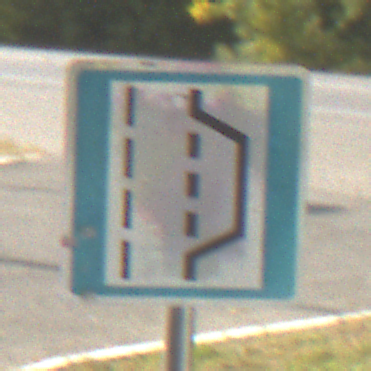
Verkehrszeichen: NothalteUndPannenbucht
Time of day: MorningAfternoon
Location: Outdoor (Suburban)
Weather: Clear
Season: NotSpecified
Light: Natural